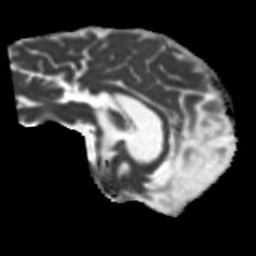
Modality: MD
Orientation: sagittal
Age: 58
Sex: male
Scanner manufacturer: siemens
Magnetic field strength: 3 T
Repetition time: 5.25 s
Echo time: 0.08 s